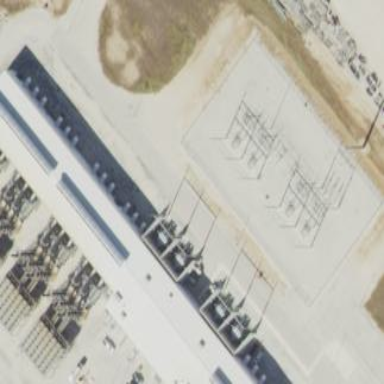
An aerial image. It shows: Outdoor power substation. The substation is at the transmission level. It is surrounded by fence.